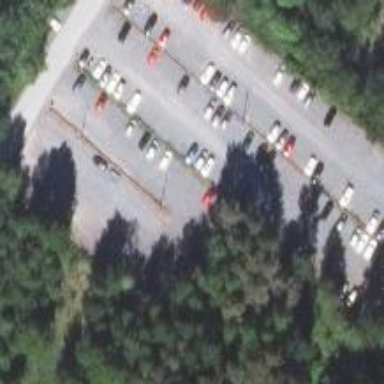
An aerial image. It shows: Parking area.